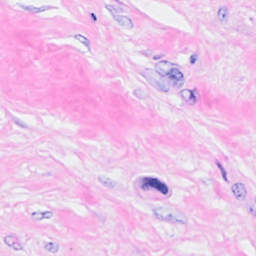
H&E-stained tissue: Breast